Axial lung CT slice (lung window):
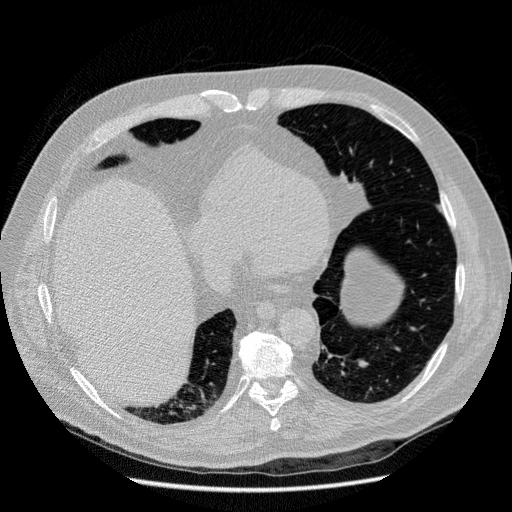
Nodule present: no